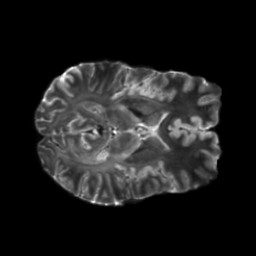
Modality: T2w
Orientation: axial
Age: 26
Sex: female
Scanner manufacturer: siemens
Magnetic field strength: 6.98 T
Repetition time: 7.776 s
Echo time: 0.076 s